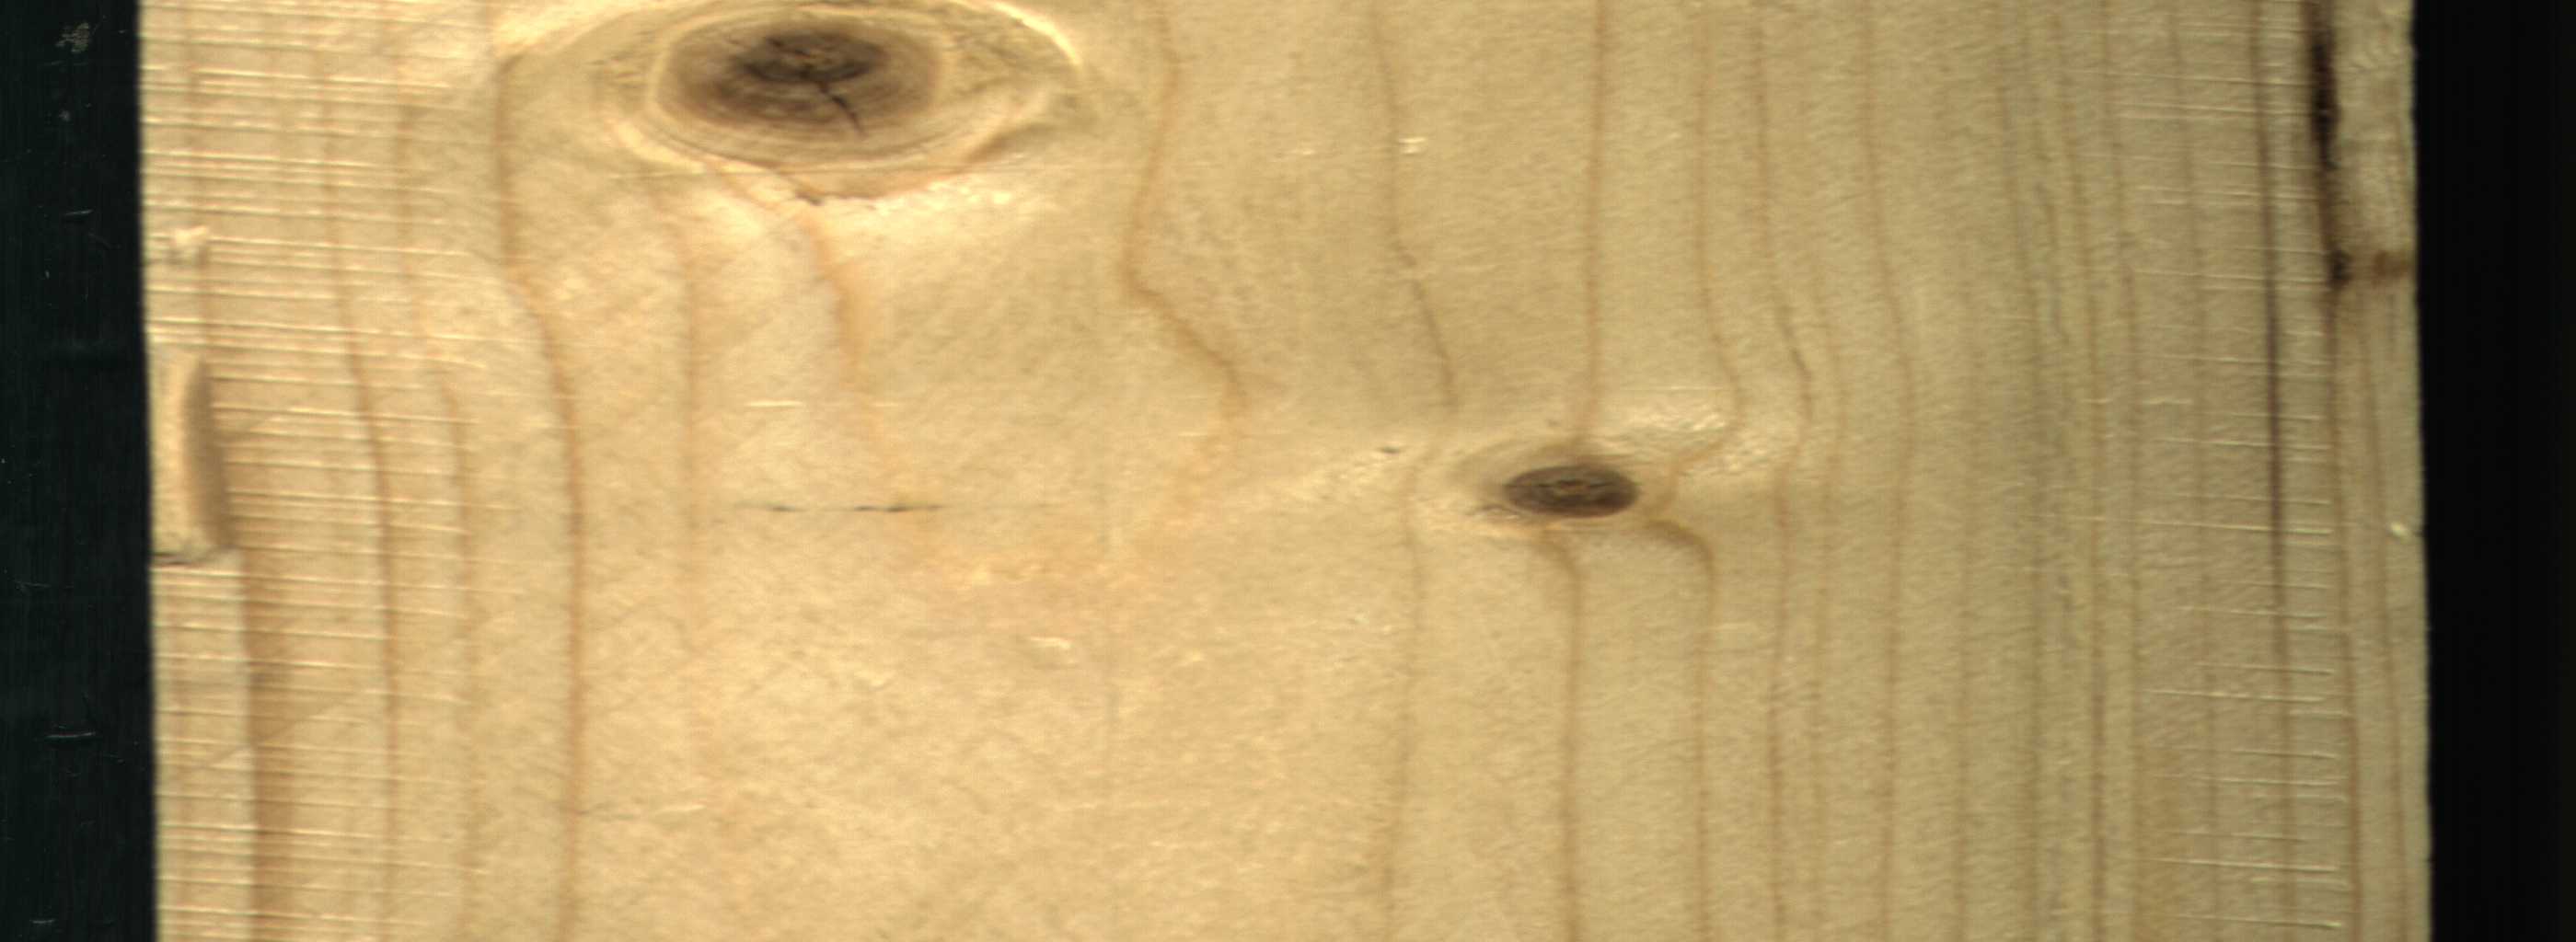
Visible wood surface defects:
resin
Live_Knot
Live_Knot